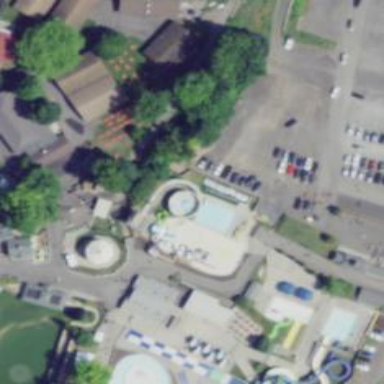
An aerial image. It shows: Water slide attraction.